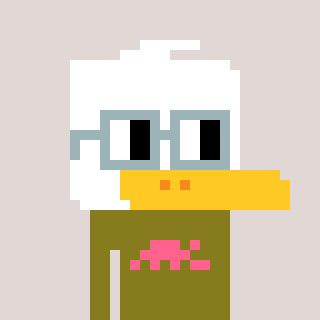
a pixel art character with square dark gray glasses, a duck-shaped head and a gunk-colored body on a warm background